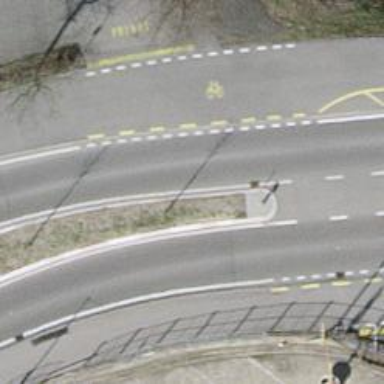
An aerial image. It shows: Primary highway with asphalt surface and dedicated cycle track.